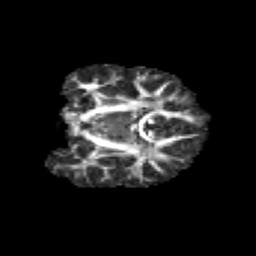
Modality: FA
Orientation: coronal
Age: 10
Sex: female
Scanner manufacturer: siemens
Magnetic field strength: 3 T
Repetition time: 3.8 s
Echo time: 0.07 s